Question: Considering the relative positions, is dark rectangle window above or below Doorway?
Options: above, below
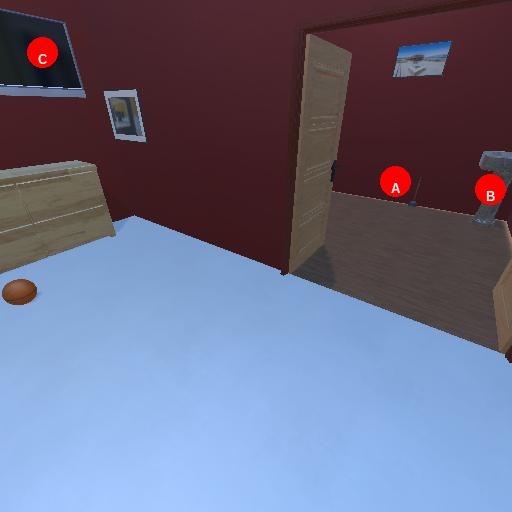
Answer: above